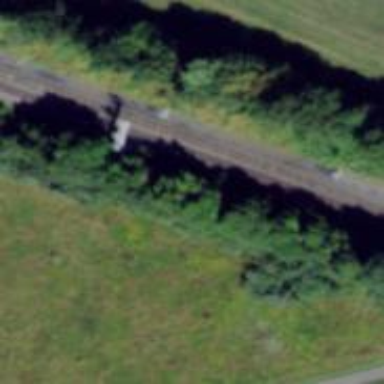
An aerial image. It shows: Railway signal.